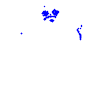
Particle: pion